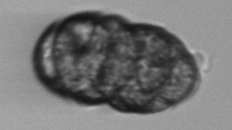
Label: Margalefidinium